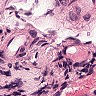
Metastatic tissue present: no